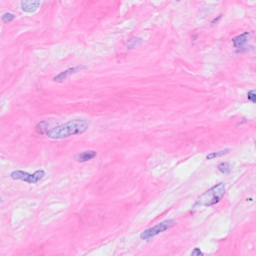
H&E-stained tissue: Breast